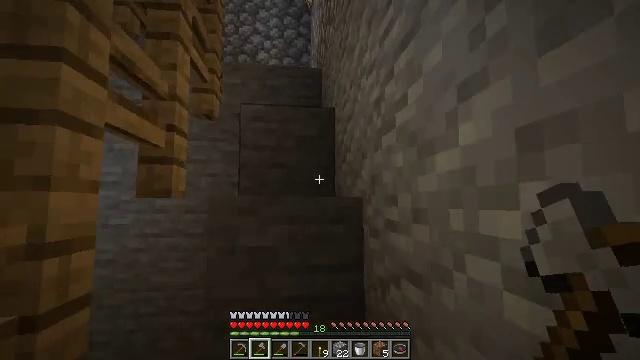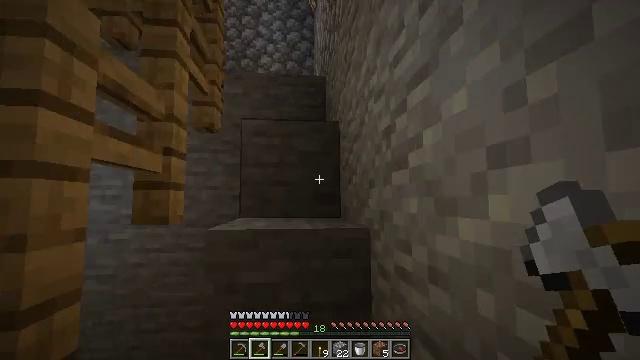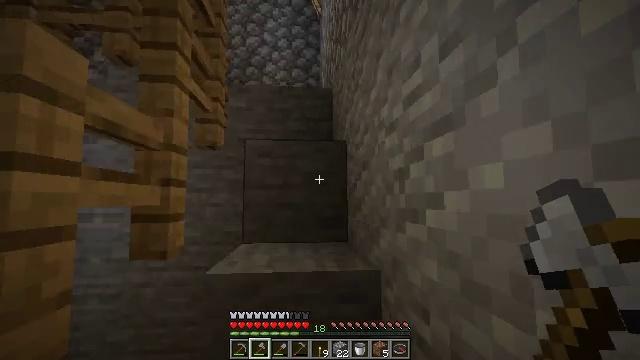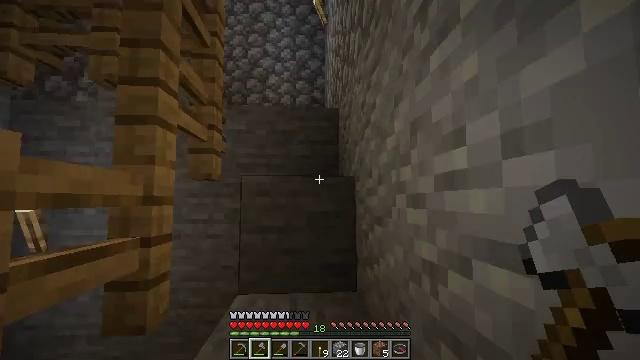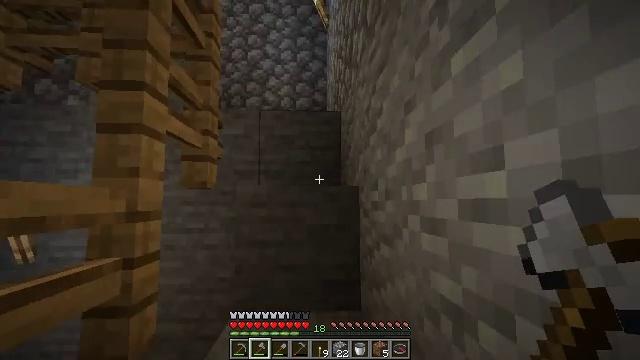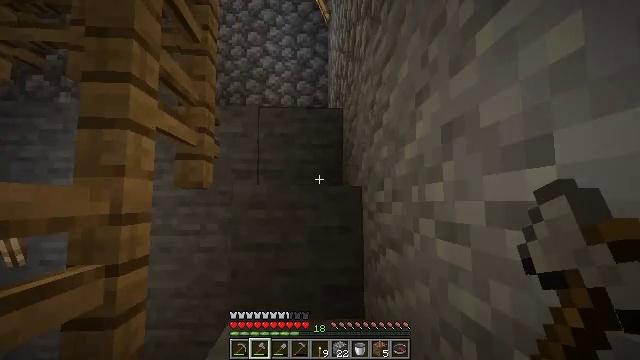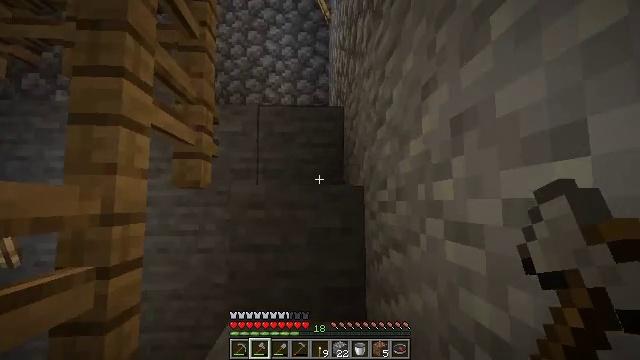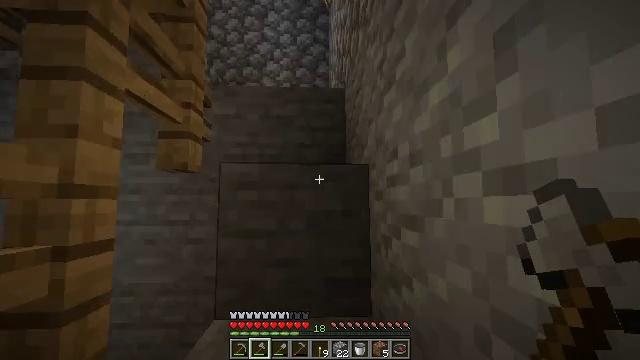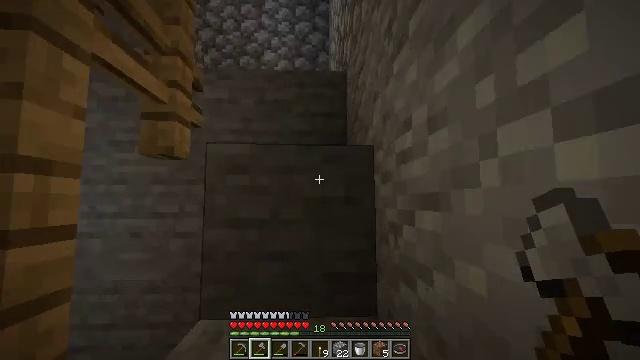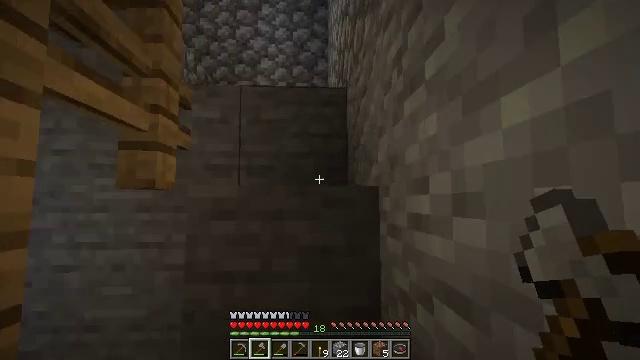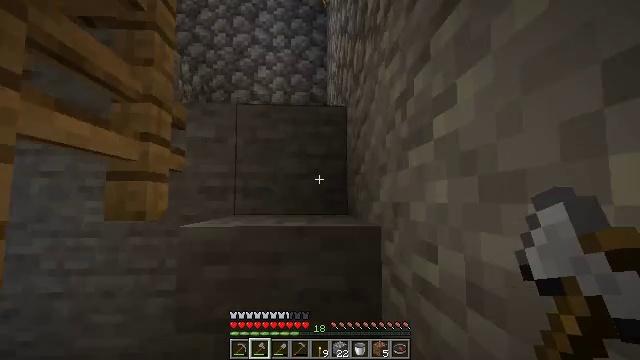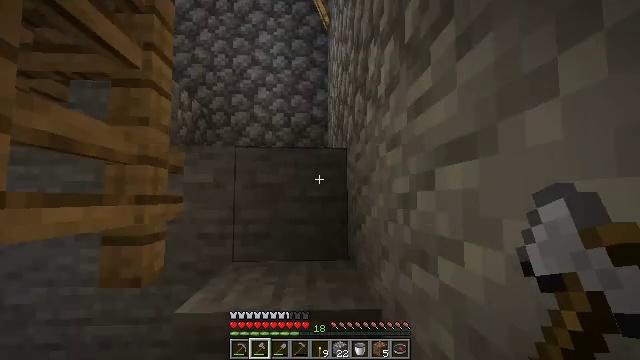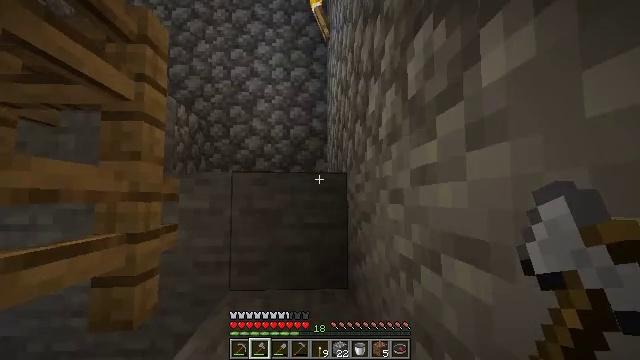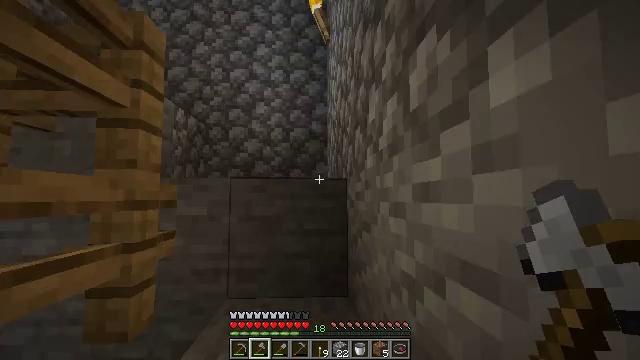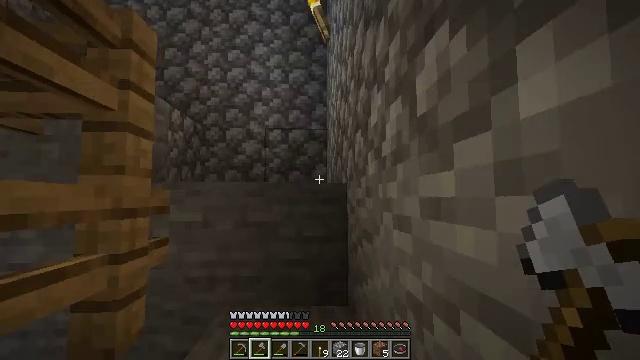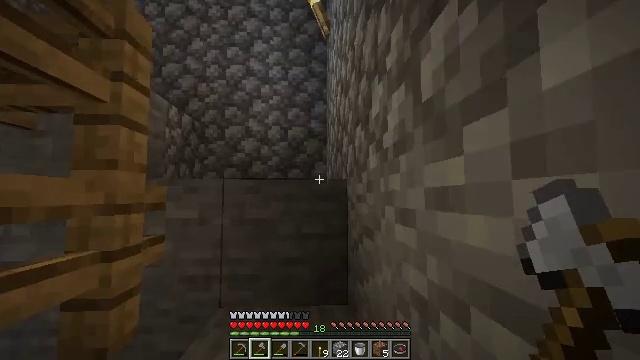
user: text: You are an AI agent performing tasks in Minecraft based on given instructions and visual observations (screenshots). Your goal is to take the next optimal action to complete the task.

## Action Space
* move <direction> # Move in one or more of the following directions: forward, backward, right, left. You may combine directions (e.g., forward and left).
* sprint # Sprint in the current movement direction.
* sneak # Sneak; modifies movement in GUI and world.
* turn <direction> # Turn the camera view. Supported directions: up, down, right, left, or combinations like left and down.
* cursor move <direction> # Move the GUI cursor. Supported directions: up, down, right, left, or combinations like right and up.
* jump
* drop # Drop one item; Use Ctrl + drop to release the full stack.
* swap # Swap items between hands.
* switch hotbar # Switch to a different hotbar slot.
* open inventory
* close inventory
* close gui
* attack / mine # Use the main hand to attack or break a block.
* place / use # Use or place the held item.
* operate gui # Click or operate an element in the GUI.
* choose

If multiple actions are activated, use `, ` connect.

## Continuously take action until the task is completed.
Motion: motion action
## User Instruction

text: Gather dirt.
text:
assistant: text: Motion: move forward
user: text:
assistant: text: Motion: move forward, turn left
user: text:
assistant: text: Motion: move forward, turn left, jump
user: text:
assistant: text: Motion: move forward, jump
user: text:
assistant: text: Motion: move forward, jump
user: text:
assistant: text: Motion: move forward
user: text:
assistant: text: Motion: move forward, jump
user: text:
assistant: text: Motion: move forward, jump
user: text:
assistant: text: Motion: move forward, jump
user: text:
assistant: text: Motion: move forward
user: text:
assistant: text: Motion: move forward
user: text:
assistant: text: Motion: move forward, jump
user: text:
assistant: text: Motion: move forward, jump
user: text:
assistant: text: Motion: move forward, jump
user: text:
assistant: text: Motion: move forward
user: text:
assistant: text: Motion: move forward, jump
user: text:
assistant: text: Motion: move forward, jump
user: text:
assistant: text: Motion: move forward, jump
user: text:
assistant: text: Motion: move forward, jump
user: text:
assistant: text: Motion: move forward
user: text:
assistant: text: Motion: move forward, jump
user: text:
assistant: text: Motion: move forward, jump
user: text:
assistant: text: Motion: move forward, jump
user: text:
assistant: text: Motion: move forward
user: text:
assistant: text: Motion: move forward
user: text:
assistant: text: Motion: move forward, turn left, jump
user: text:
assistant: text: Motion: move forward, turn left, jump
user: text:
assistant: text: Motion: move forward, jump
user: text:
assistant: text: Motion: move forward
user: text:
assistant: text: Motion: move forward